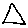
Label: triangle